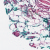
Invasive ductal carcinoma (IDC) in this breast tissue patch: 0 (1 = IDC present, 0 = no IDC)